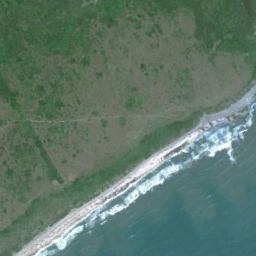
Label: beach